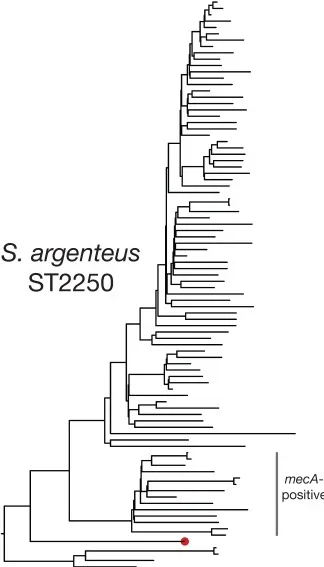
Phylogenetic clustering of Staphylococcus argenteus. (B) Detailed rooted phylogeny of the ST2250 clade where MRSA isolates are noted as are the Swedish PJI isolate in red. Scalebar indicate substitutions per site.
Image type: chart (chart)